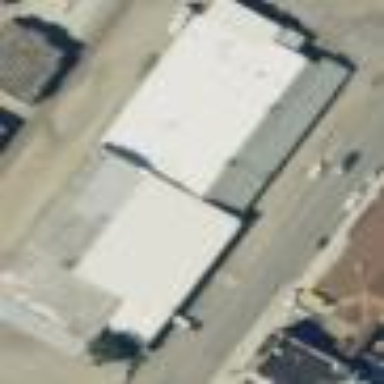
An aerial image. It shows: Warehouse building.